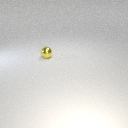
small yellow metal sphere